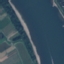
Land use / land cover class: River